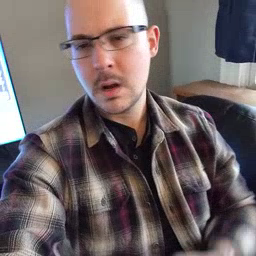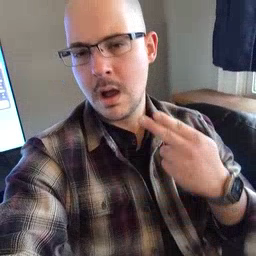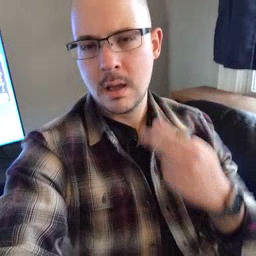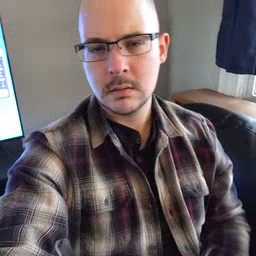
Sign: high